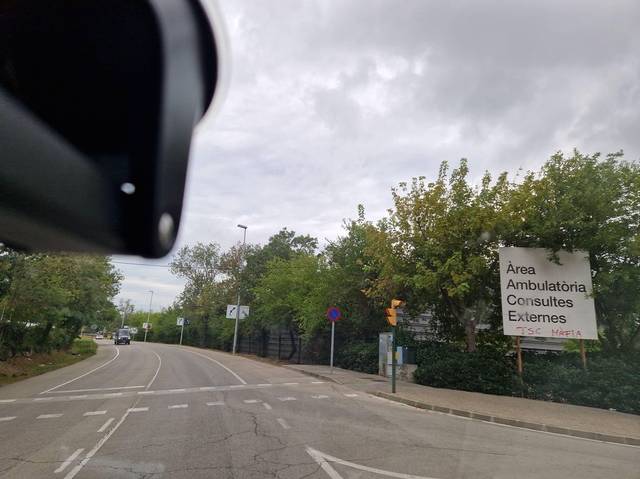
Region: Spain
Coordinates: 41.998, 2.819